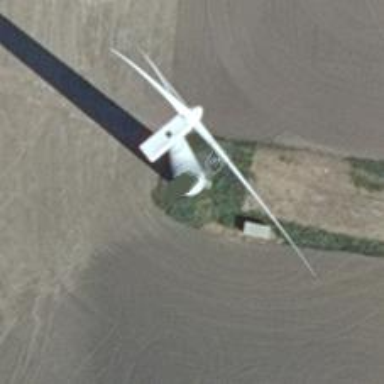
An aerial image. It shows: Wind turbine generator made by Vestas. The generator utilizes wind as its power source and belongs to the horizontal axis type.